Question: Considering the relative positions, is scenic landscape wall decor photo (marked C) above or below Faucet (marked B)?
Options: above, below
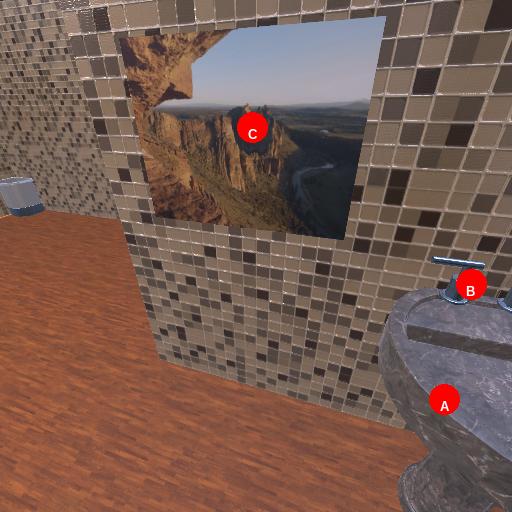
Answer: above